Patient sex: M
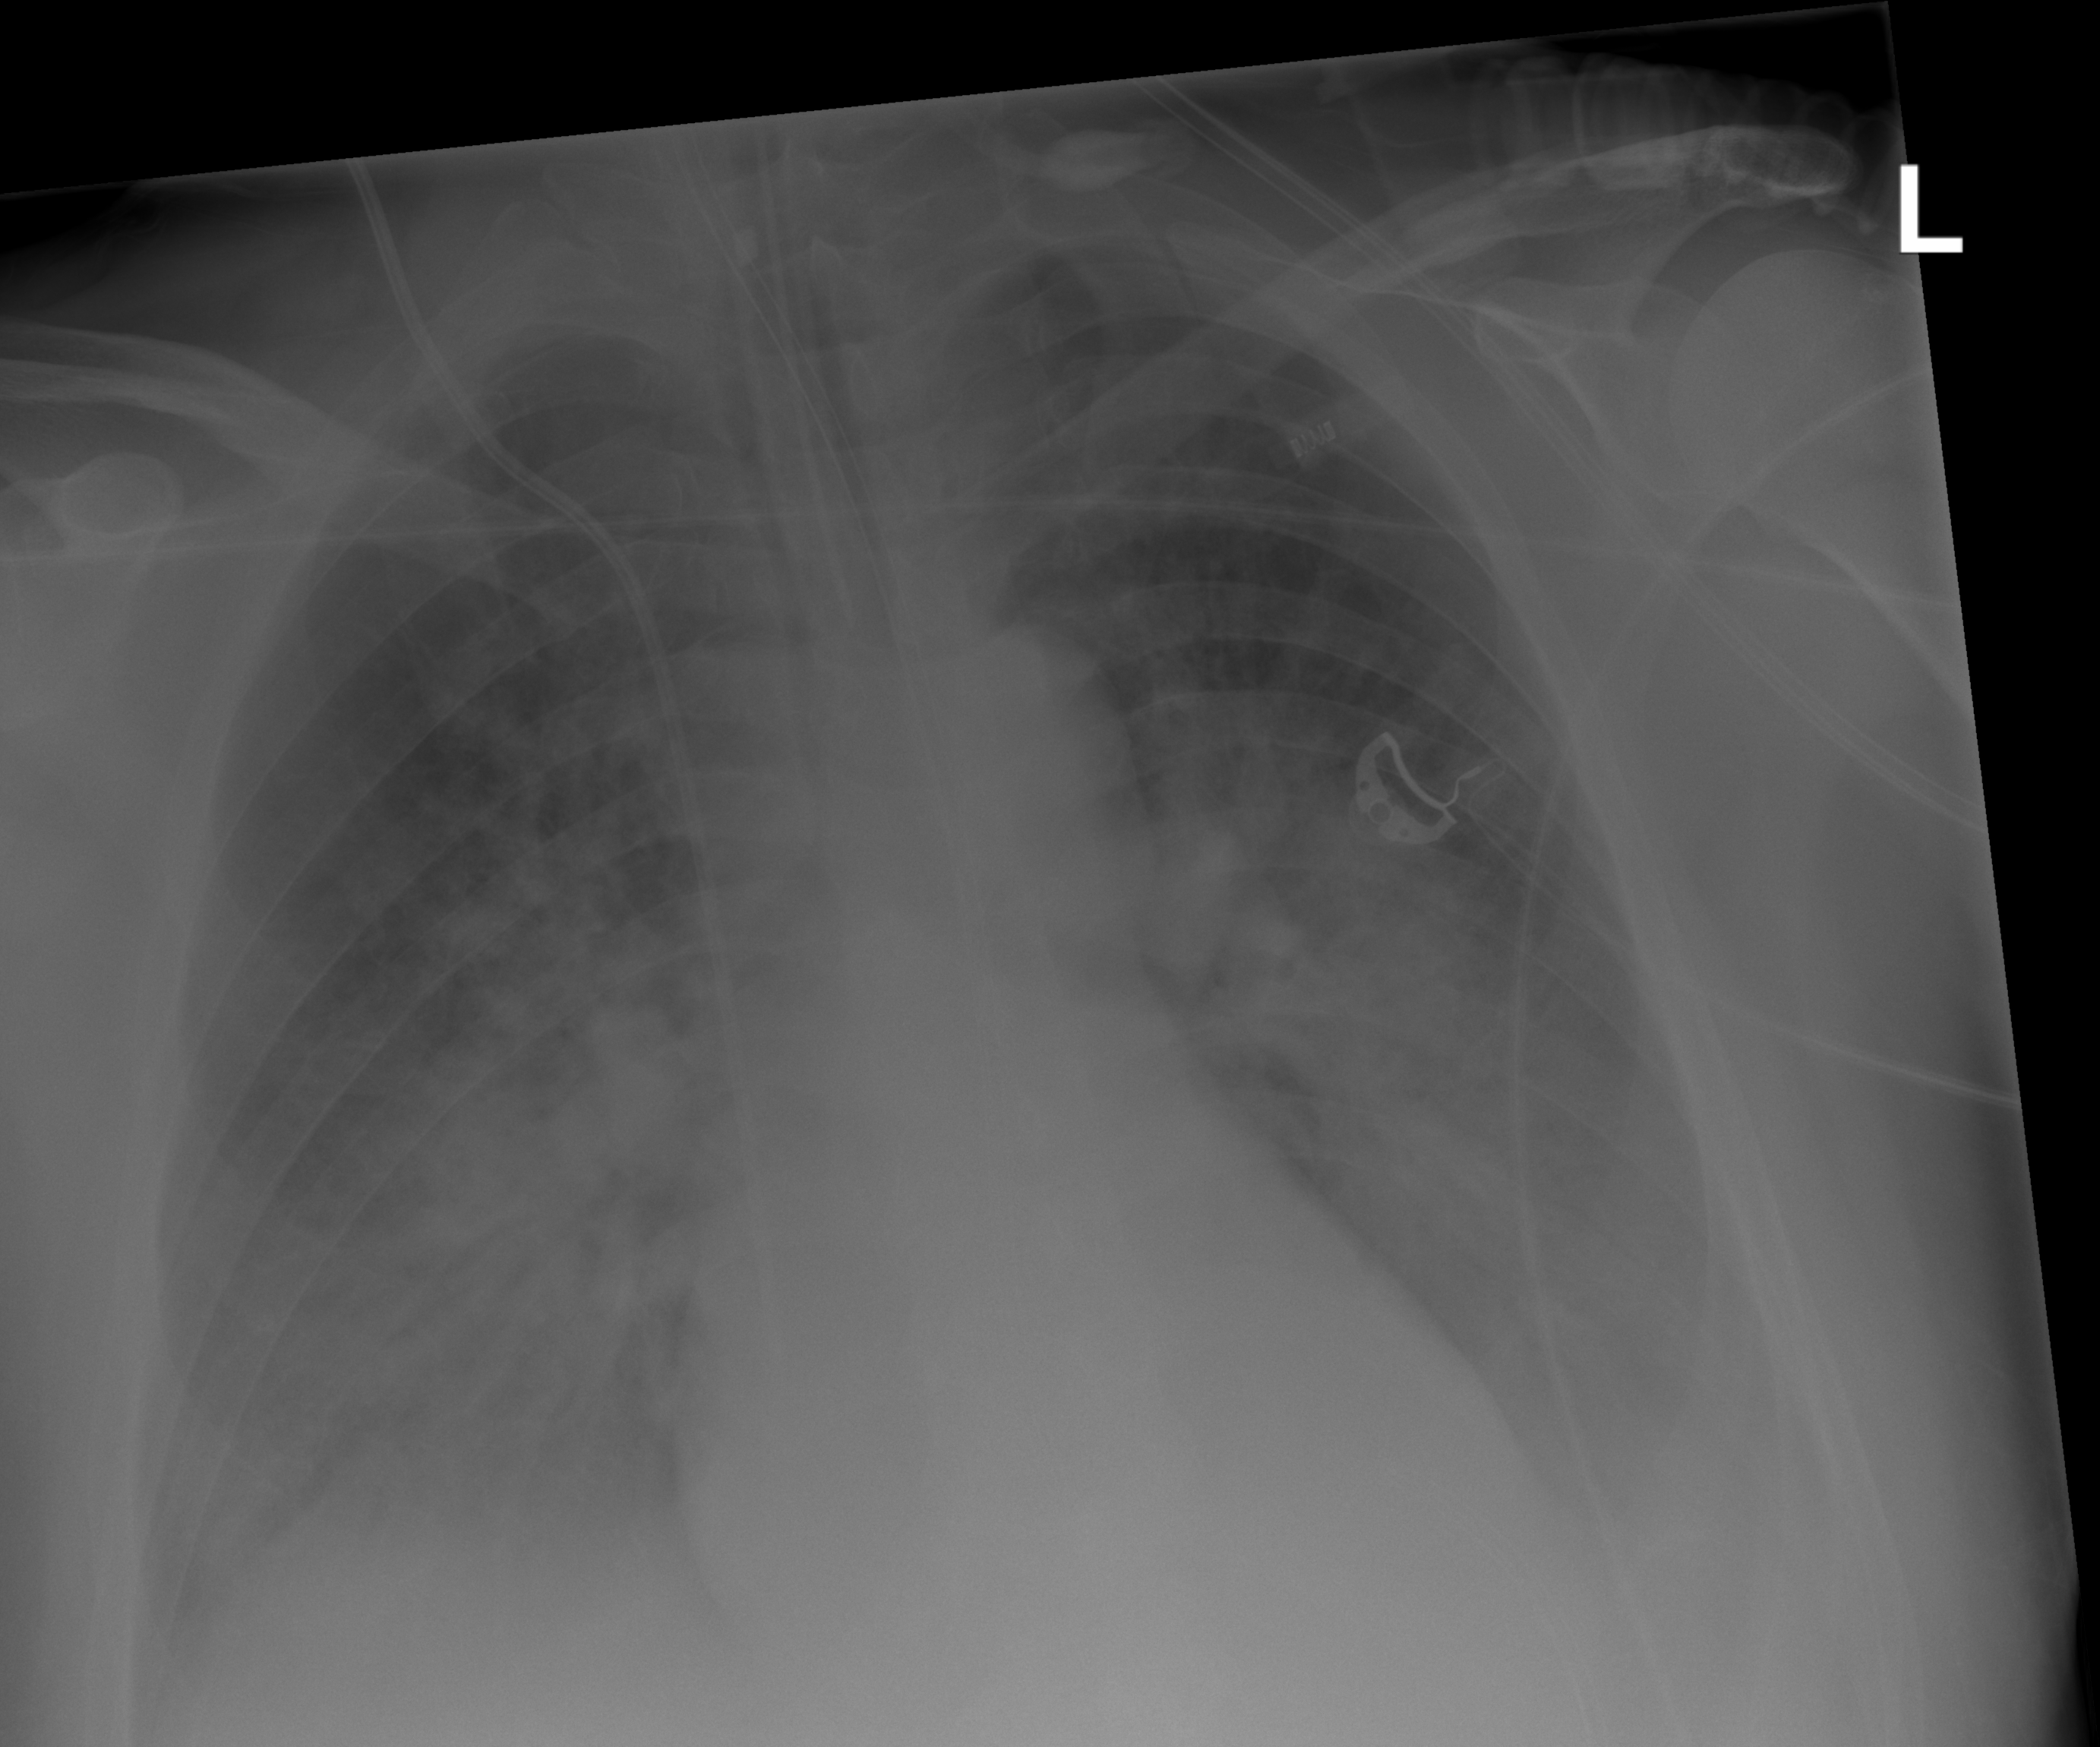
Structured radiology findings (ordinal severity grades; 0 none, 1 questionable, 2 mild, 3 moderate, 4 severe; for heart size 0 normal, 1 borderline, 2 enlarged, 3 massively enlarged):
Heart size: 1
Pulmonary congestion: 2
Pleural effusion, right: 2
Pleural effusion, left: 2
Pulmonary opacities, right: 3
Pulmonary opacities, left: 3
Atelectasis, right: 2
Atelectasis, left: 2